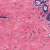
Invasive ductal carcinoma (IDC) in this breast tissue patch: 0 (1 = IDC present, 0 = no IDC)